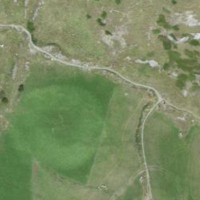
EUNIS habitat code: 26
Species observed at this site:
Delichon urbicum
Phoenicurus ochruros
Fringilla coelebs
Troglodytes troglodytes
Helix pomatia